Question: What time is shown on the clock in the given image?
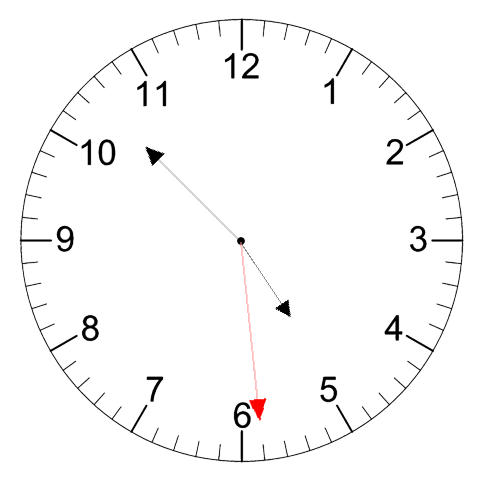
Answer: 04:52:29